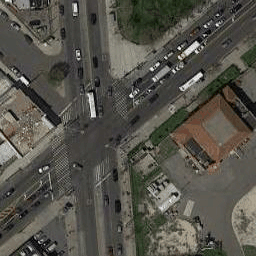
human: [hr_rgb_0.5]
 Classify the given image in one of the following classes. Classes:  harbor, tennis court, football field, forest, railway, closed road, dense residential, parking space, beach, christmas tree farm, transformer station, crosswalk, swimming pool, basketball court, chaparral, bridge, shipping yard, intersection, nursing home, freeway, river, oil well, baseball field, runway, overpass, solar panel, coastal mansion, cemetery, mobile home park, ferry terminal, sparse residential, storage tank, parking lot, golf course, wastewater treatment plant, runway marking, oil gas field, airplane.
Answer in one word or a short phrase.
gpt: intersection